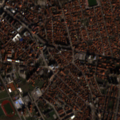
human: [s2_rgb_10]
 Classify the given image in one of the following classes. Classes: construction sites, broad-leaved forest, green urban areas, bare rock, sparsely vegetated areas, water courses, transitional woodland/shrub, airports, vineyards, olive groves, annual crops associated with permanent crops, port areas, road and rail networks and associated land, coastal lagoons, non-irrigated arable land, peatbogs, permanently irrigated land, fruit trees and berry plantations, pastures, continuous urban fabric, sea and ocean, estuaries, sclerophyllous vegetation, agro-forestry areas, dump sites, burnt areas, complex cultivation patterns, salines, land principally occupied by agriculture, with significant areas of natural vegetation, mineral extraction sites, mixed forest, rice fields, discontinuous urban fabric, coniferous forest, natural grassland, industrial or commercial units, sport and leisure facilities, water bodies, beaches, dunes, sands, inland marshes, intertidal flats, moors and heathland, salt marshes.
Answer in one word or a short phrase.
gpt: discontinuous urban fabric, green urban areas, sport and leisure facilities